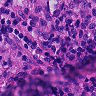
Metastatic tissue present: yes